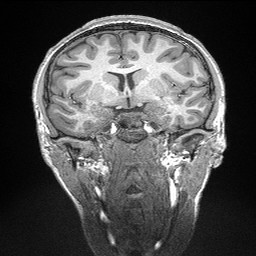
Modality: T1w
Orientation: sagittal
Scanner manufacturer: siemens
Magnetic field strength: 3 T
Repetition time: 2.3 s
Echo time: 0.00298 s